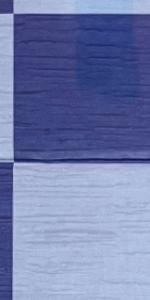
Label: Empty